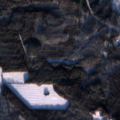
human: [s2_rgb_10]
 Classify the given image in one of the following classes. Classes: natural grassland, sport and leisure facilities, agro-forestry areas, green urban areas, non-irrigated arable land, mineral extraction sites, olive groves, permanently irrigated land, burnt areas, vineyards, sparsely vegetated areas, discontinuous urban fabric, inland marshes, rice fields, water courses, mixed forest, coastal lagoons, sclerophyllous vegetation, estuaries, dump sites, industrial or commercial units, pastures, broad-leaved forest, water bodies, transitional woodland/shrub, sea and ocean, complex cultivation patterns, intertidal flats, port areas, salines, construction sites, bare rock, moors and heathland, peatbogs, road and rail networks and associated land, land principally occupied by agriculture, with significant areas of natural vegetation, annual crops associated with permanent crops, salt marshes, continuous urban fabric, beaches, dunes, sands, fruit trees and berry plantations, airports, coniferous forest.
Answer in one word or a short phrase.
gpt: non-irrigated arable land, coniferous forest, mixed forest